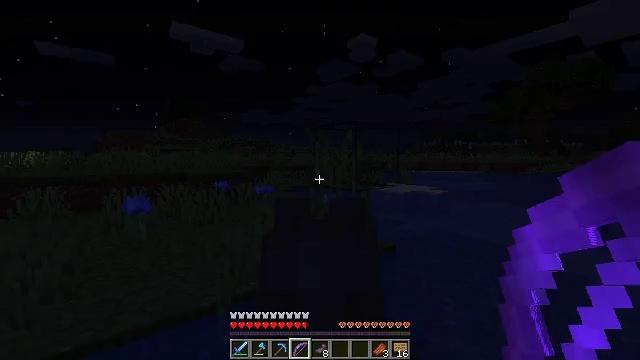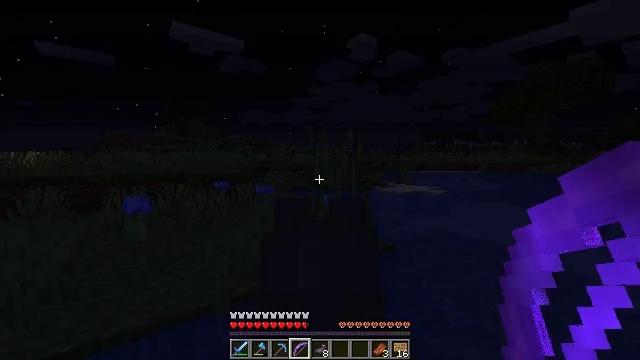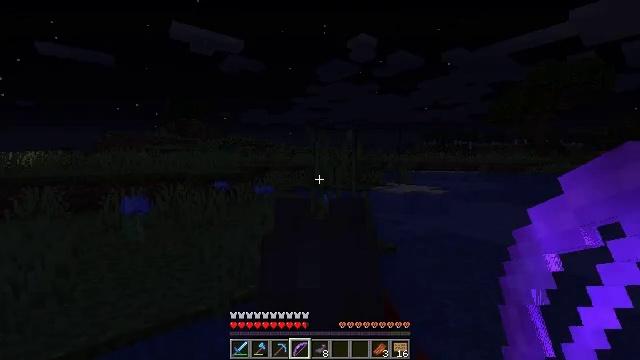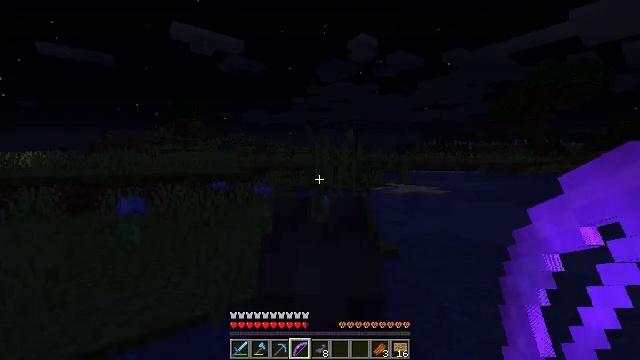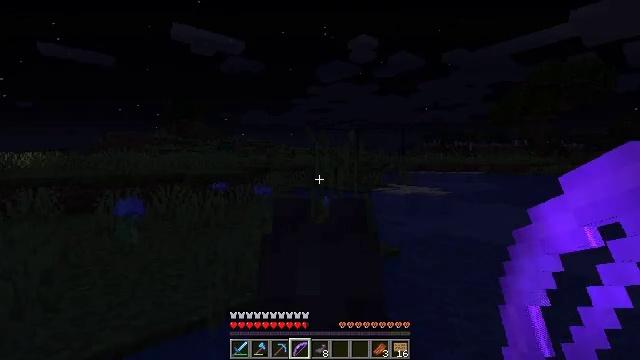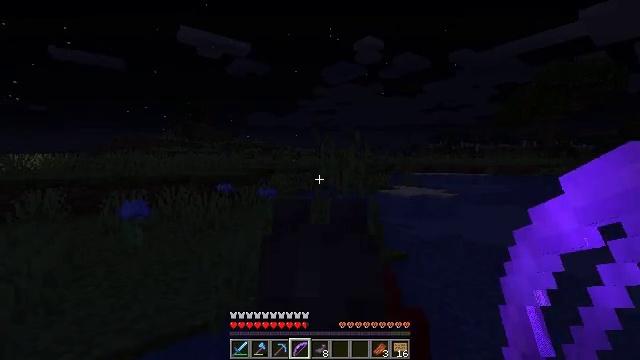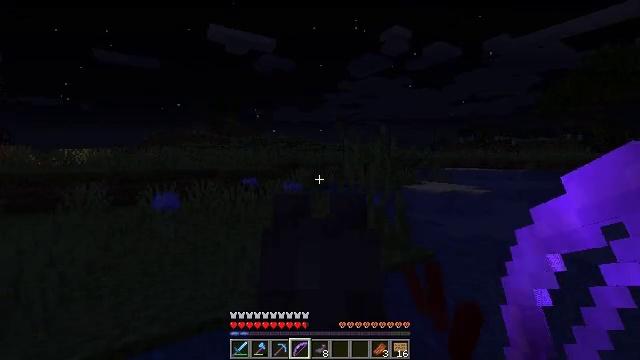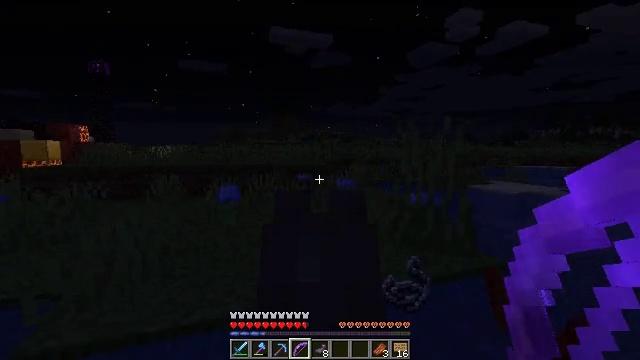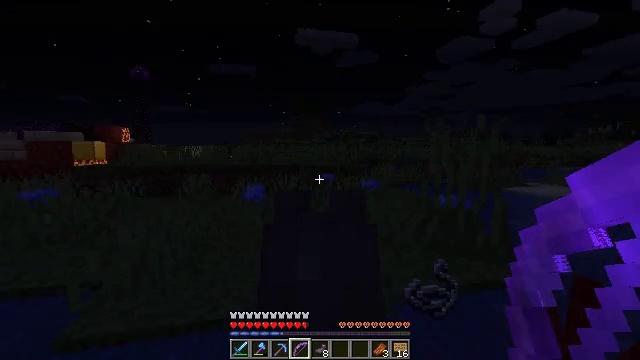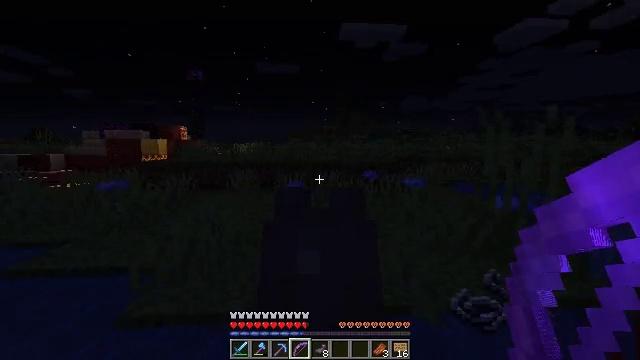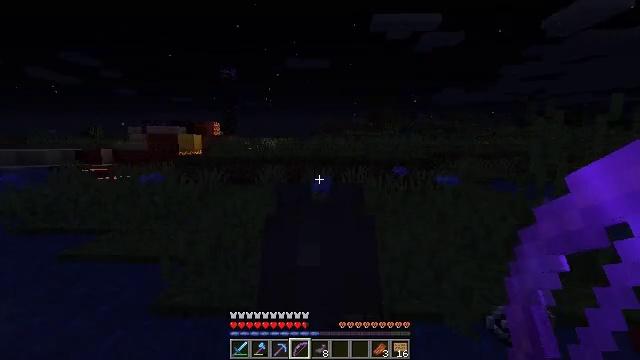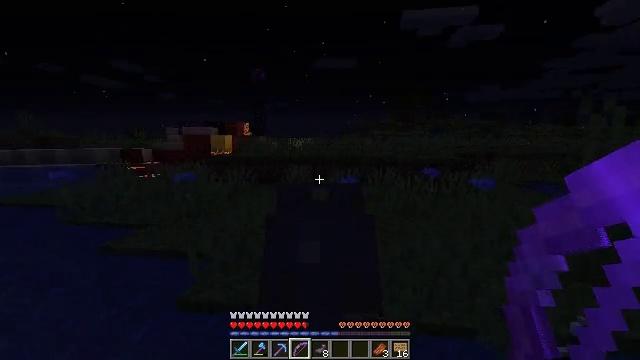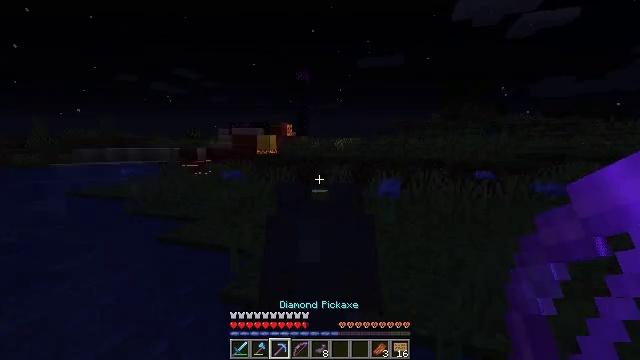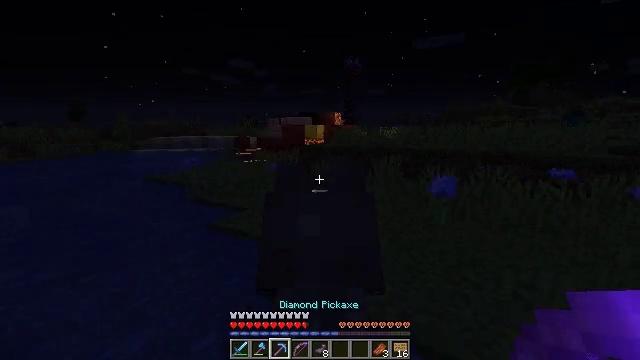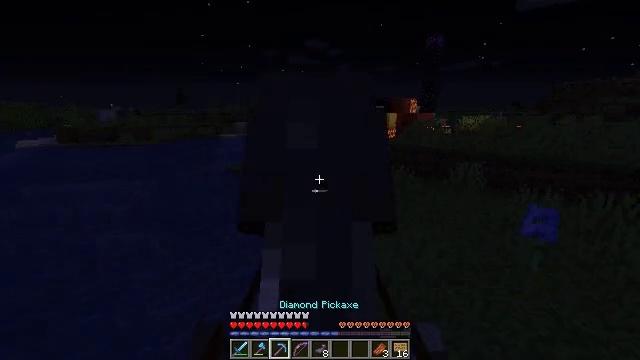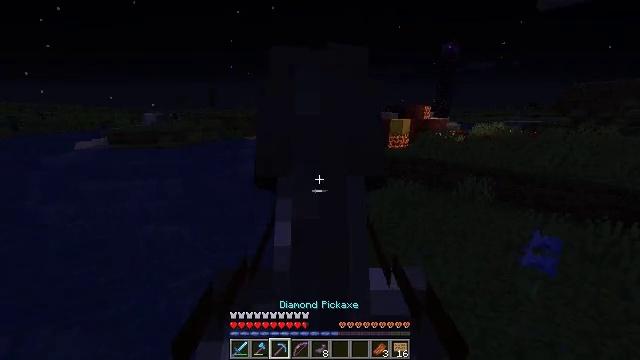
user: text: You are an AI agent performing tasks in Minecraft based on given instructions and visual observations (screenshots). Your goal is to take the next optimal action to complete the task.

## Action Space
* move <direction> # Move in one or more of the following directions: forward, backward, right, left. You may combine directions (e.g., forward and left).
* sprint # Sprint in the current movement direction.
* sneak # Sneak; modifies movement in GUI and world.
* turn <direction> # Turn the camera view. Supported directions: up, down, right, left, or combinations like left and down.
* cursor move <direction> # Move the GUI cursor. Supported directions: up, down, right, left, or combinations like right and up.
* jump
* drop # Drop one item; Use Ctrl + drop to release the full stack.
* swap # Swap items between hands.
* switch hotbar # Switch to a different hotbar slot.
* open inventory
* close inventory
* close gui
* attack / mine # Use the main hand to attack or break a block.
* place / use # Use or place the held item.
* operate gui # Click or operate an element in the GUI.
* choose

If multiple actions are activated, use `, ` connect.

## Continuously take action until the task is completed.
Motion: motion action
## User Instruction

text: Break the gold block to collect it.
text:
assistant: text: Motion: move forward
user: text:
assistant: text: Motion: move forward
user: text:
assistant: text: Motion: move forward, sprint
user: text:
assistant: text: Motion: move forward, sprint
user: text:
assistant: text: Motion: move forward, sprint, turn left, jump
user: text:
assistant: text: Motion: move forward, sprint, turn left and down, jump
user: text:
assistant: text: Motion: move forward, sprint, turn left, jump
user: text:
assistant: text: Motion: move forward, sprint, turn left, jump
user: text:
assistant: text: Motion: move forward, sprint, turn left, jump
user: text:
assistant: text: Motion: move forward, sprint, turn left and down, jump
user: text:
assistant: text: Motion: move forward, sprint, turn left, jump
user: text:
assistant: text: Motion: move forward, turn left
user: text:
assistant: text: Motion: move forward, sprint, turn left and down
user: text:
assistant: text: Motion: move forward, sprint, turn left and down
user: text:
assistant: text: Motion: move forward, sprint, turn left and down
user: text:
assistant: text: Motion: move forward, sprint
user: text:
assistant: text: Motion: move forward, sprint
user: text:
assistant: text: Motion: move forward, sprint
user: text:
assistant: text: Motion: move forward, sprint, turn right and down
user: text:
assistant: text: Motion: move forward, sprint, turn right
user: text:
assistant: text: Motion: move forward, sprint, turn right
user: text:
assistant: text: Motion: move forward, sprint, turn right
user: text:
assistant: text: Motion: move forward, sprint
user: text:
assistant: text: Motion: move forward, sprint
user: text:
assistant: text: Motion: move forward, sprint, turn left and up
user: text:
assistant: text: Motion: move forward, turn right and up
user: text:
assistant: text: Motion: move forward, turn right and up
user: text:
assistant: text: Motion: move forward, turn right and up
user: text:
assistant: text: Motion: move forward
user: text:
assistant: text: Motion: move forward